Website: crate-barrel
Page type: delivery-shipping
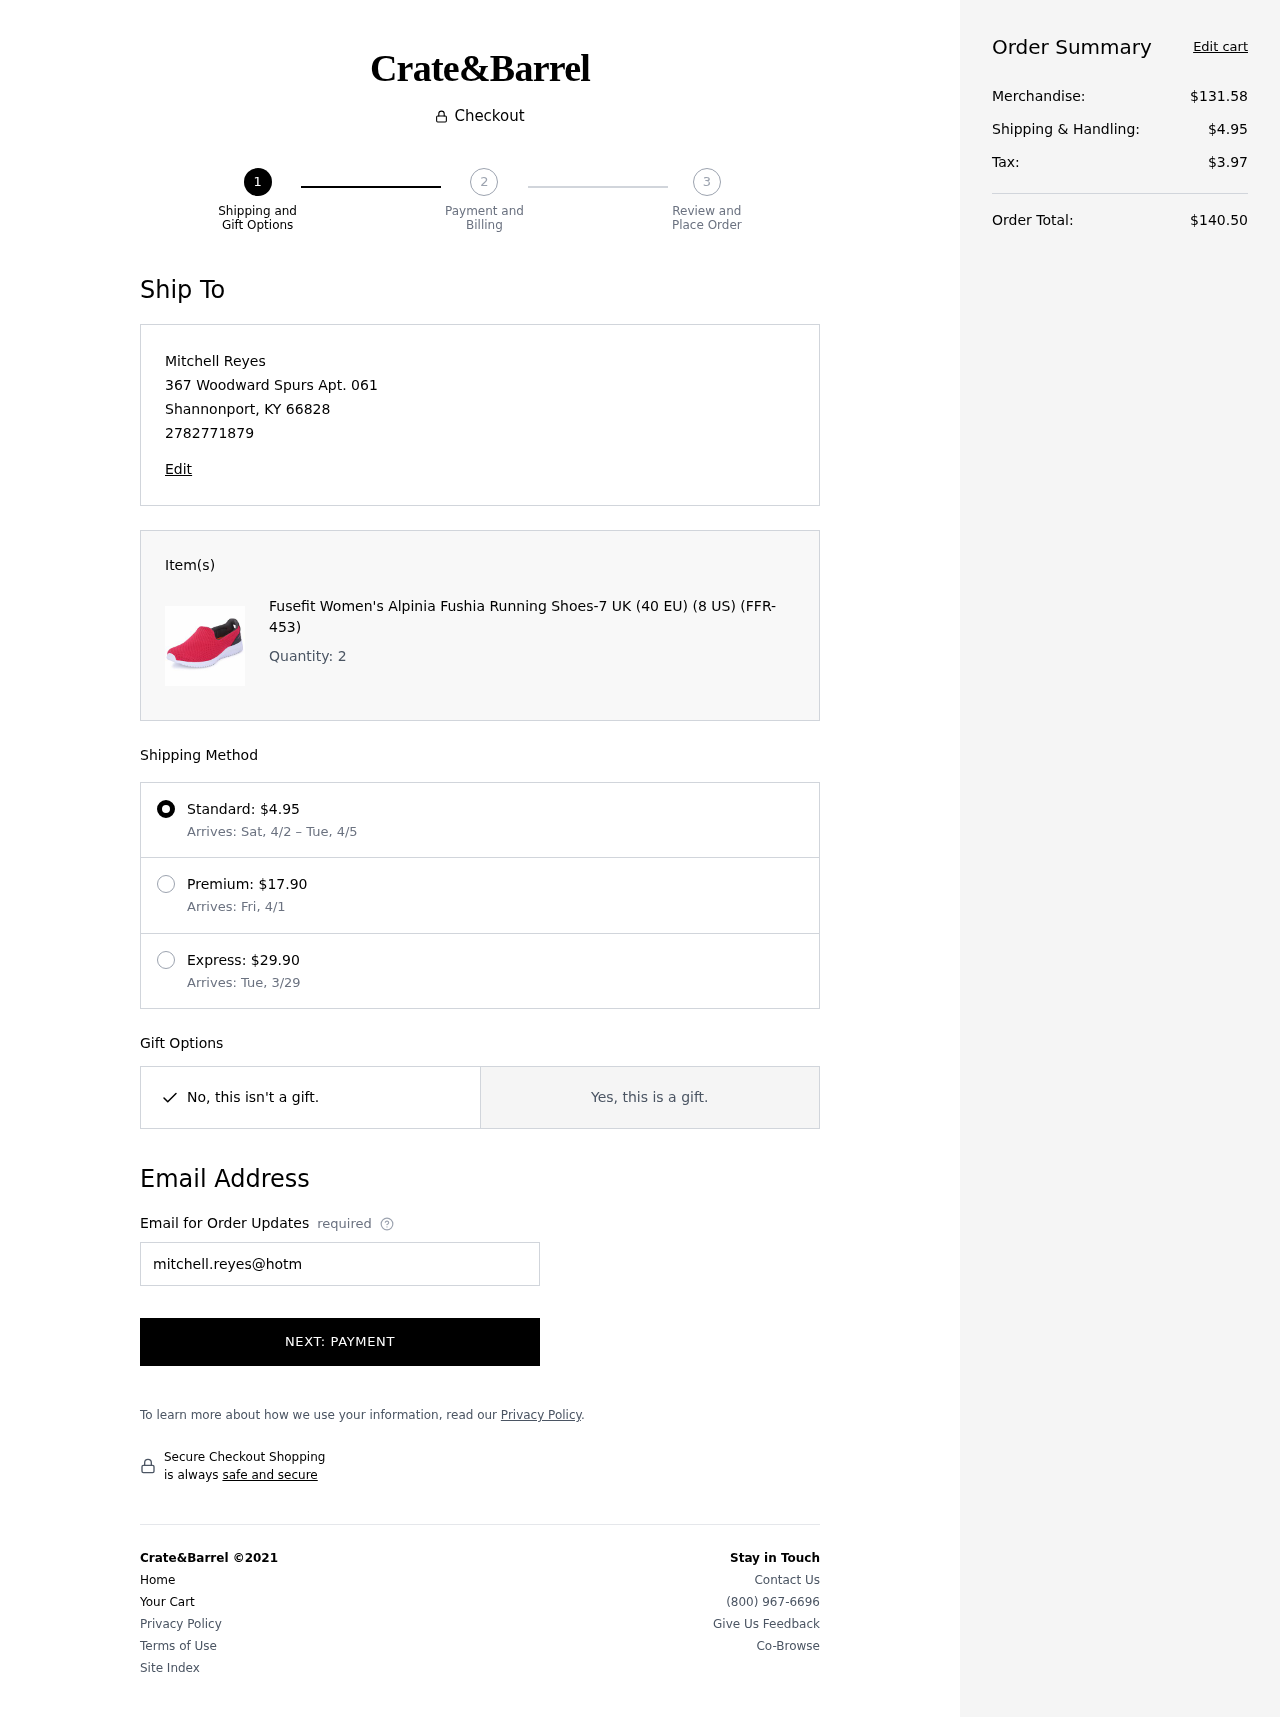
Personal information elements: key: PII_CITY
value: Shannonport
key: PII_EMAIL
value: mitchell.reyes@hotmail.com
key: PII_FULLNAME
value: Mitchell Reyes
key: PII_PHONE
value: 2782771879
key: PII_POSTCODE
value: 66828
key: PII_STATE_ABBR
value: KY
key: PII_STREET
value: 367 Woodward Spurs Apt. 061
Product elements: key: PRODUCT1_NAME
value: Fusefit Women's Alpinia Fushia Running Shoes-7 UK (40 EU) (8 US) (FFR-453)
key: PRODUCT1_QUANTITY
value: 2
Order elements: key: ORDER_SHIPPING_COST
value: $4.95
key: ORDER_SHIPPING_DATE
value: Sat, 4/2
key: ORDER_DELIVERY_DATE
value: Tue, 4/5
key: ORDER_SHIPPING_COST2
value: $17.90
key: ORDER_DELIVERY_DATE2
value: Arrives: Fri, 4/1
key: ORDER_SHIPPING_COST3
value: $29.90
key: ORDER_DELIVERY_DATE3
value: Arrives: Tue, 3/29
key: ORDER_SUBTOTAL
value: $131.58
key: ORDER_TAX
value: $3.97
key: ORDER_TOTAL
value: $140.50